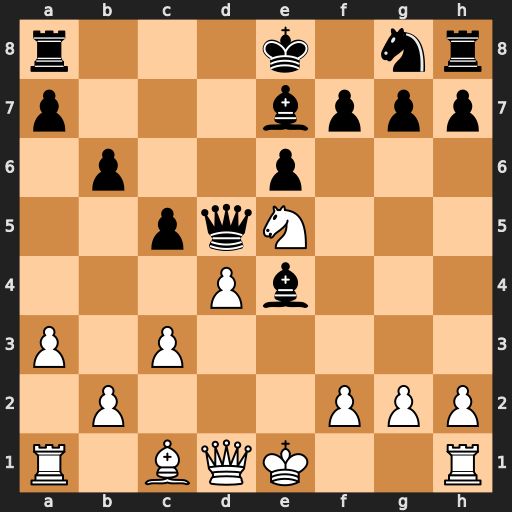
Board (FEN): r3k1nr/p3bppp/1p2p3/2pqN3/3Pb3/P1P5/1P3PPP/R1BQK2R
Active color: w
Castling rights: KQkq
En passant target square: -
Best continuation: Qa4+ Kd8 c4